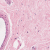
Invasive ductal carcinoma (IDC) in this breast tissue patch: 0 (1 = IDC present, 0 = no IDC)